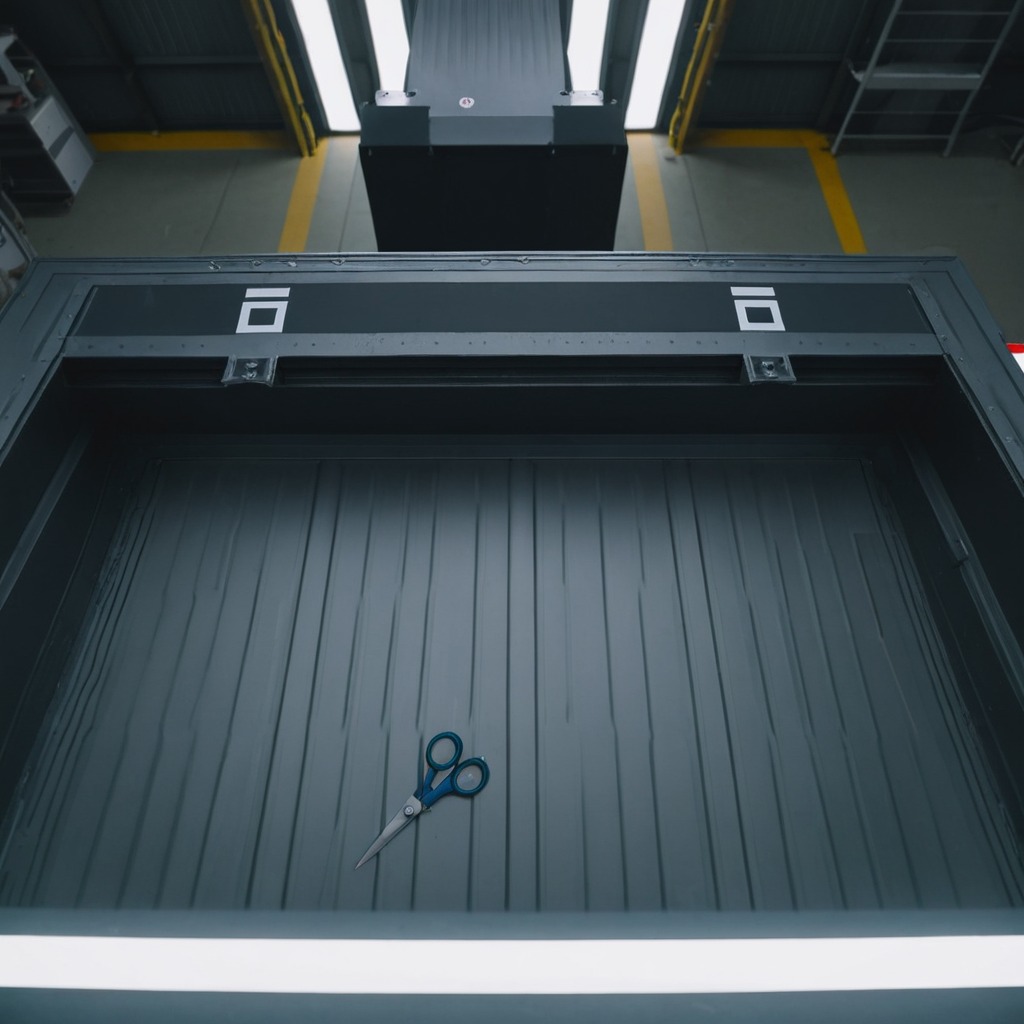
A scissor is lying on the toolbox surface in an airplane hangar workshop.